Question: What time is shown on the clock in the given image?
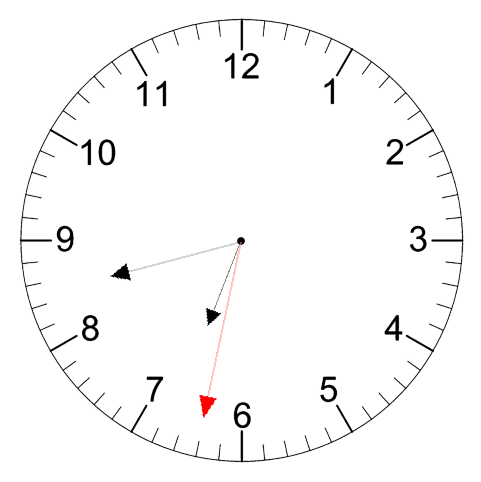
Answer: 06:42:32